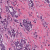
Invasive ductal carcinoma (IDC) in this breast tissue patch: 1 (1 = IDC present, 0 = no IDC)